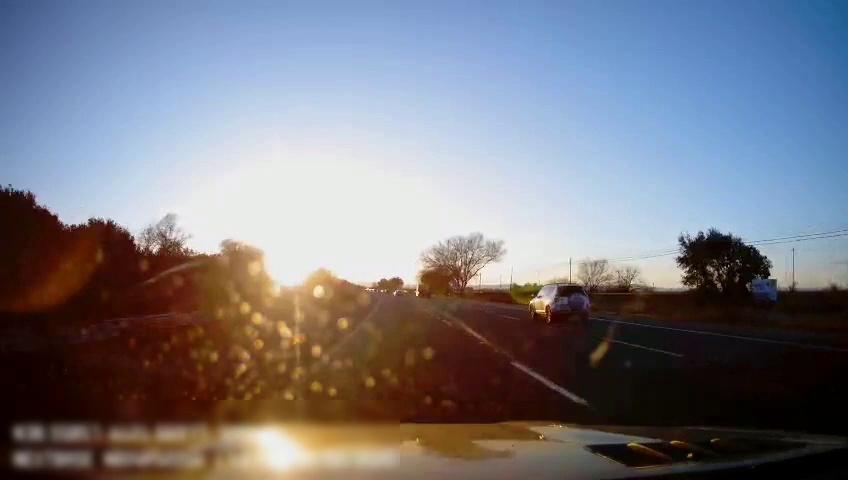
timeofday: Day
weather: Sunny
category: Drivable Space
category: Vehicles | SUV
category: Vehicles | Truck
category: Lanes | Alternate Lane
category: Lanes | Current Lane
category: Lanes | Current Lane
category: Lanes | Alternate Lane
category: Traffic | Signs